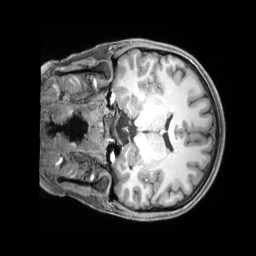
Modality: T1w
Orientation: coronal
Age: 21
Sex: female
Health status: ill
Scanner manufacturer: siemens
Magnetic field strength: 3 T
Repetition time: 2.2 s
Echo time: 0.00218 s